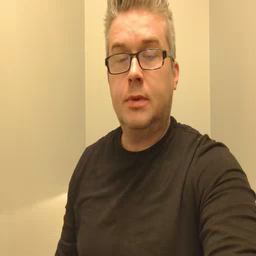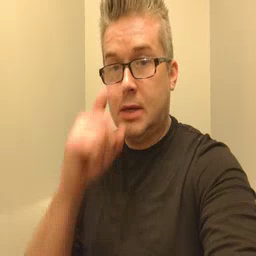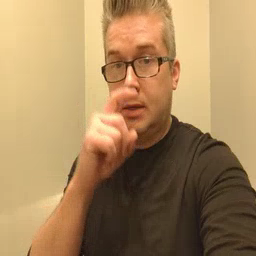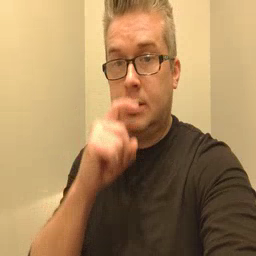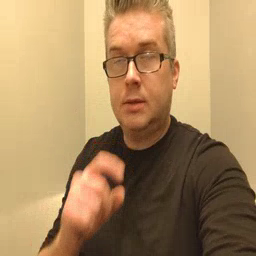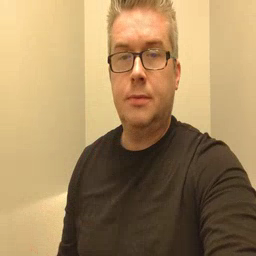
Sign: doll